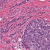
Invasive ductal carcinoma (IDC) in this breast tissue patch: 0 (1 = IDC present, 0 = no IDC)